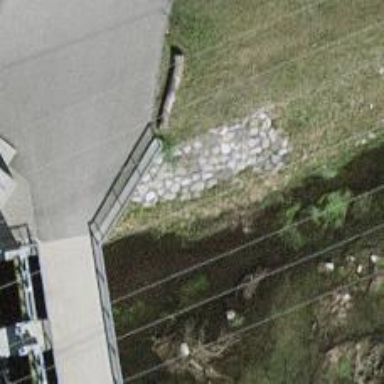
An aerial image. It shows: Wall barrier.